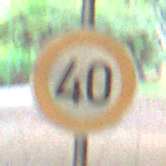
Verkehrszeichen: Geschwindigkeit40
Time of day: MorningAfternoon
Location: Roofed (Special)
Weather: NotSpecified
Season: NotSpecified
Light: Artificial